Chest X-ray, PA view. Patient: 70 years old, sex M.
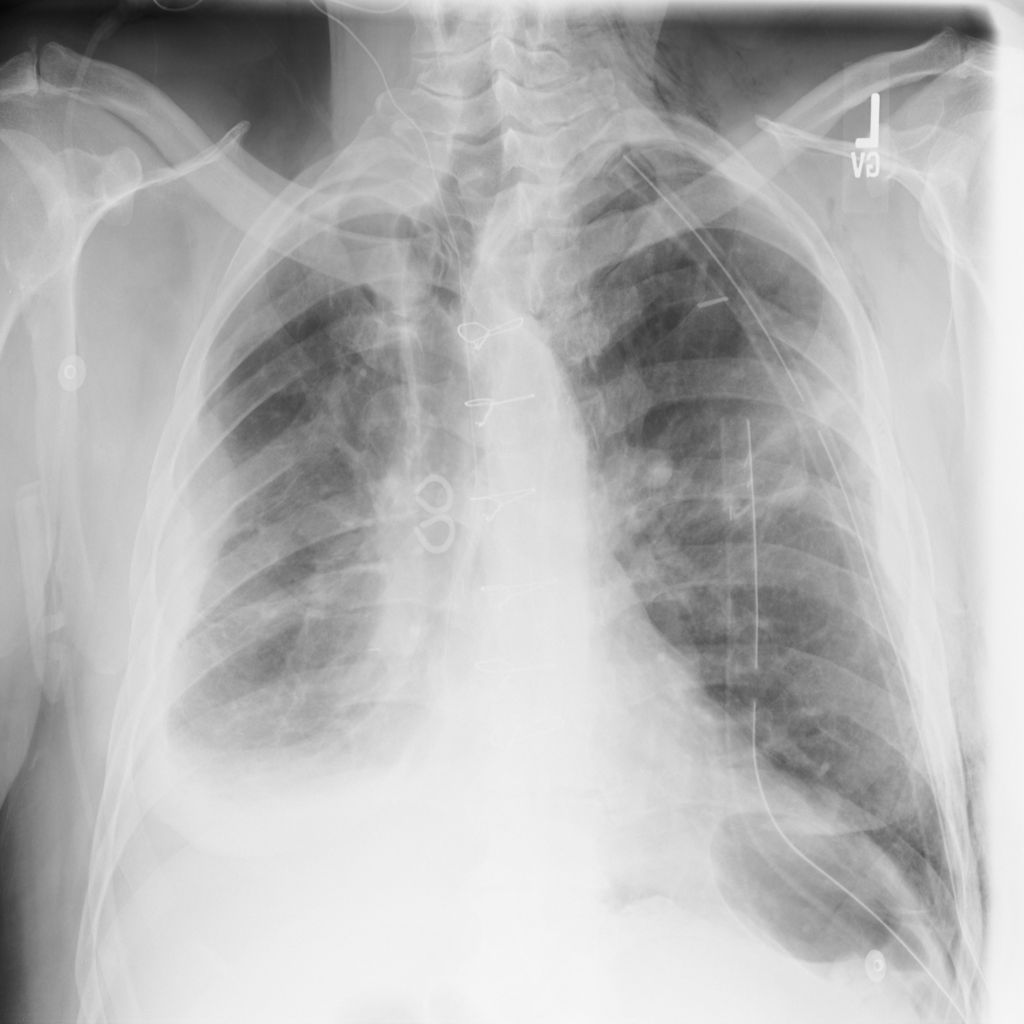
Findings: Emphysema, Mass